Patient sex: M
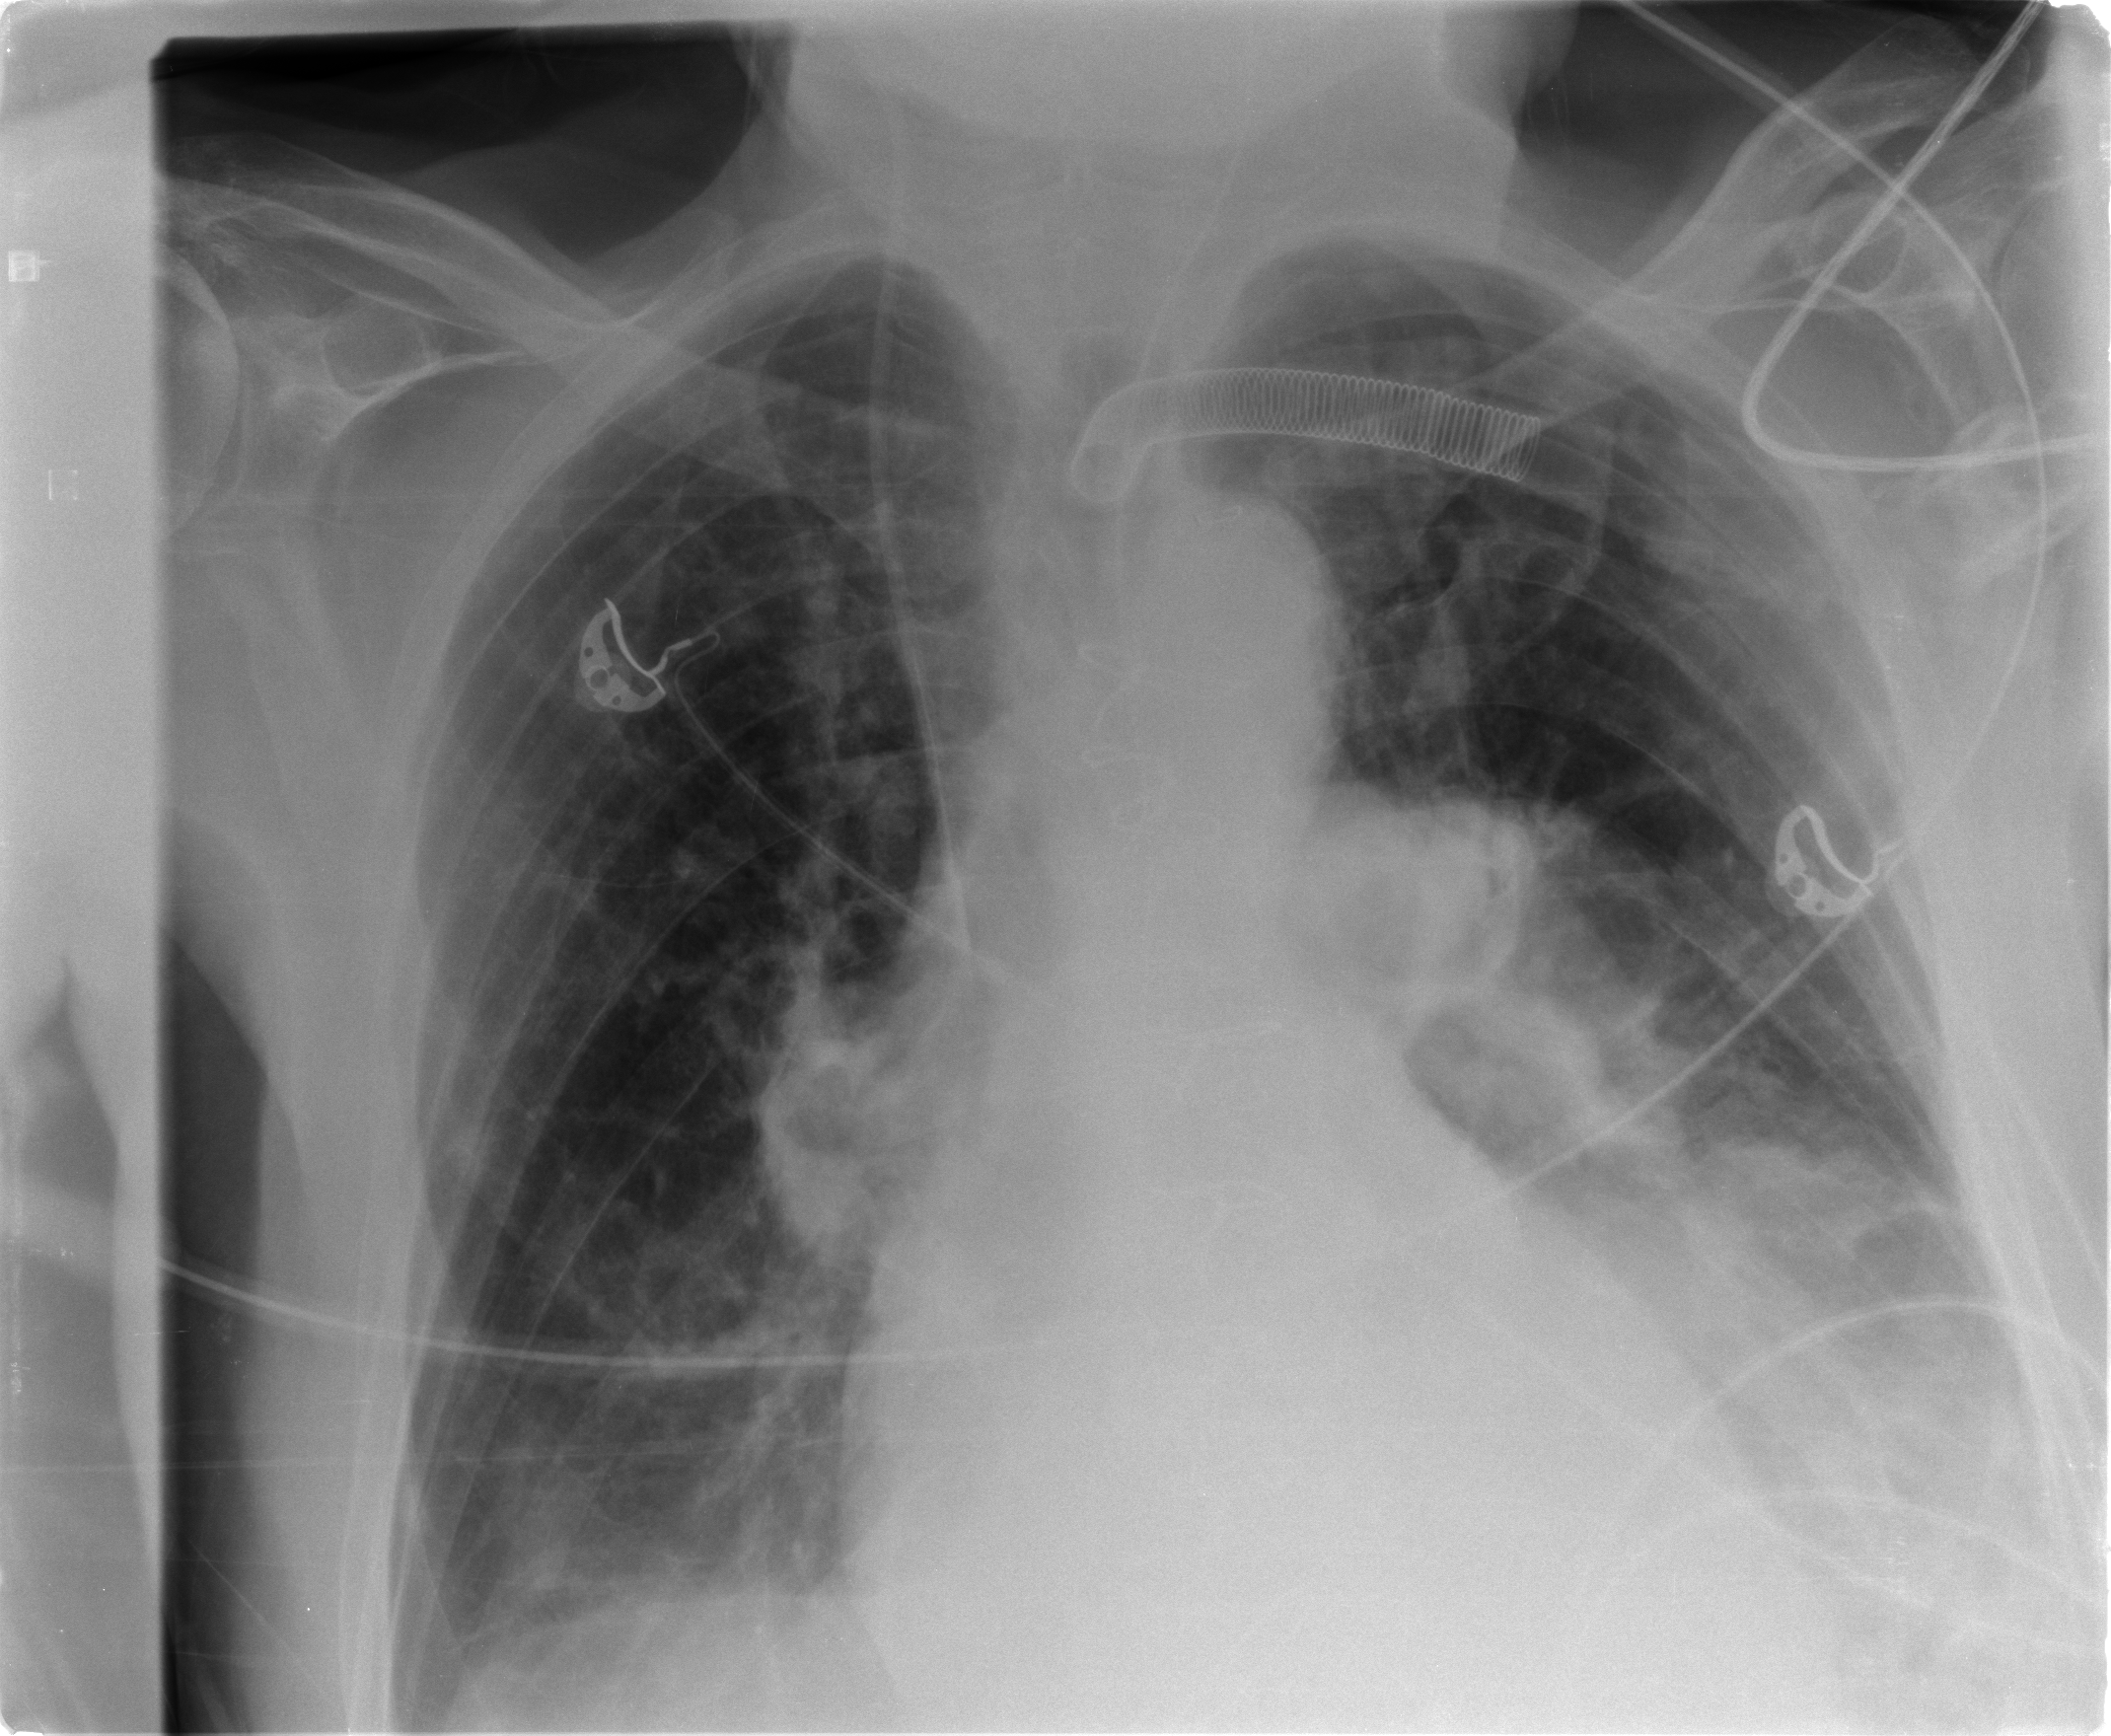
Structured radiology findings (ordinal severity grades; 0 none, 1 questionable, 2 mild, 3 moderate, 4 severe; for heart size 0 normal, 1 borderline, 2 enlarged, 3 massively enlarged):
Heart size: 2
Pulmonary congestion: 2
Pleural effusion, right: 1
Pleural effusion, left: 2
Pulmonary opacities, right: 0
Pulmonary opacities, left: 2
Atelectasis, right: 2
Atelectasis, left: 3